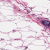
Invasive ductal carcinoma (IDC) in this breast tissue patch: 0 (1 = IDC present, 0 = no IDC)